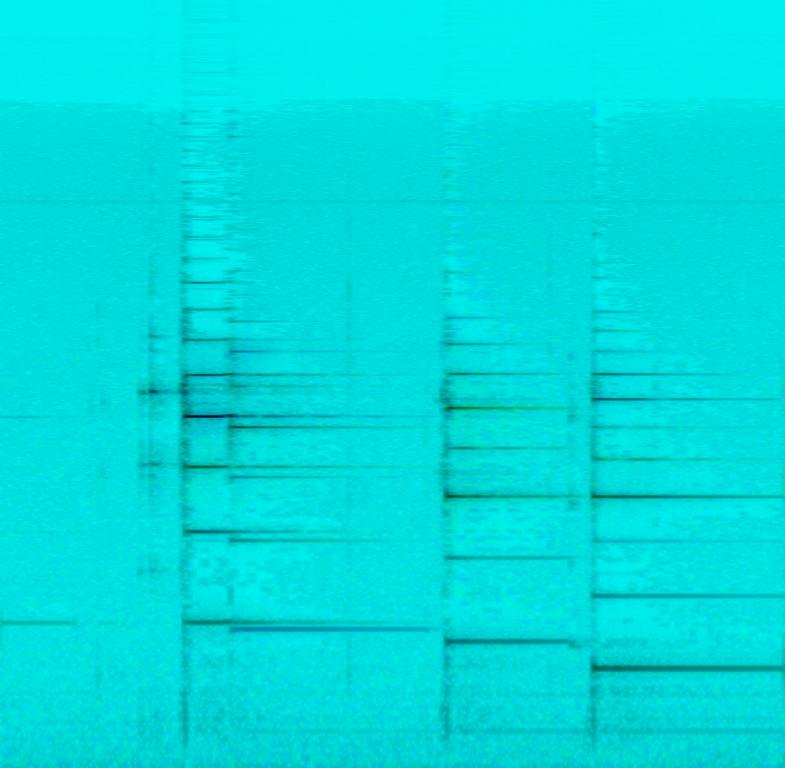
This music is instrumental. The tempo is slow with an electric guitar harmony. It is mellow, sad, sentimental,sombre, poignant and emotional. This music is a movie theme melody.